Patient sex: F
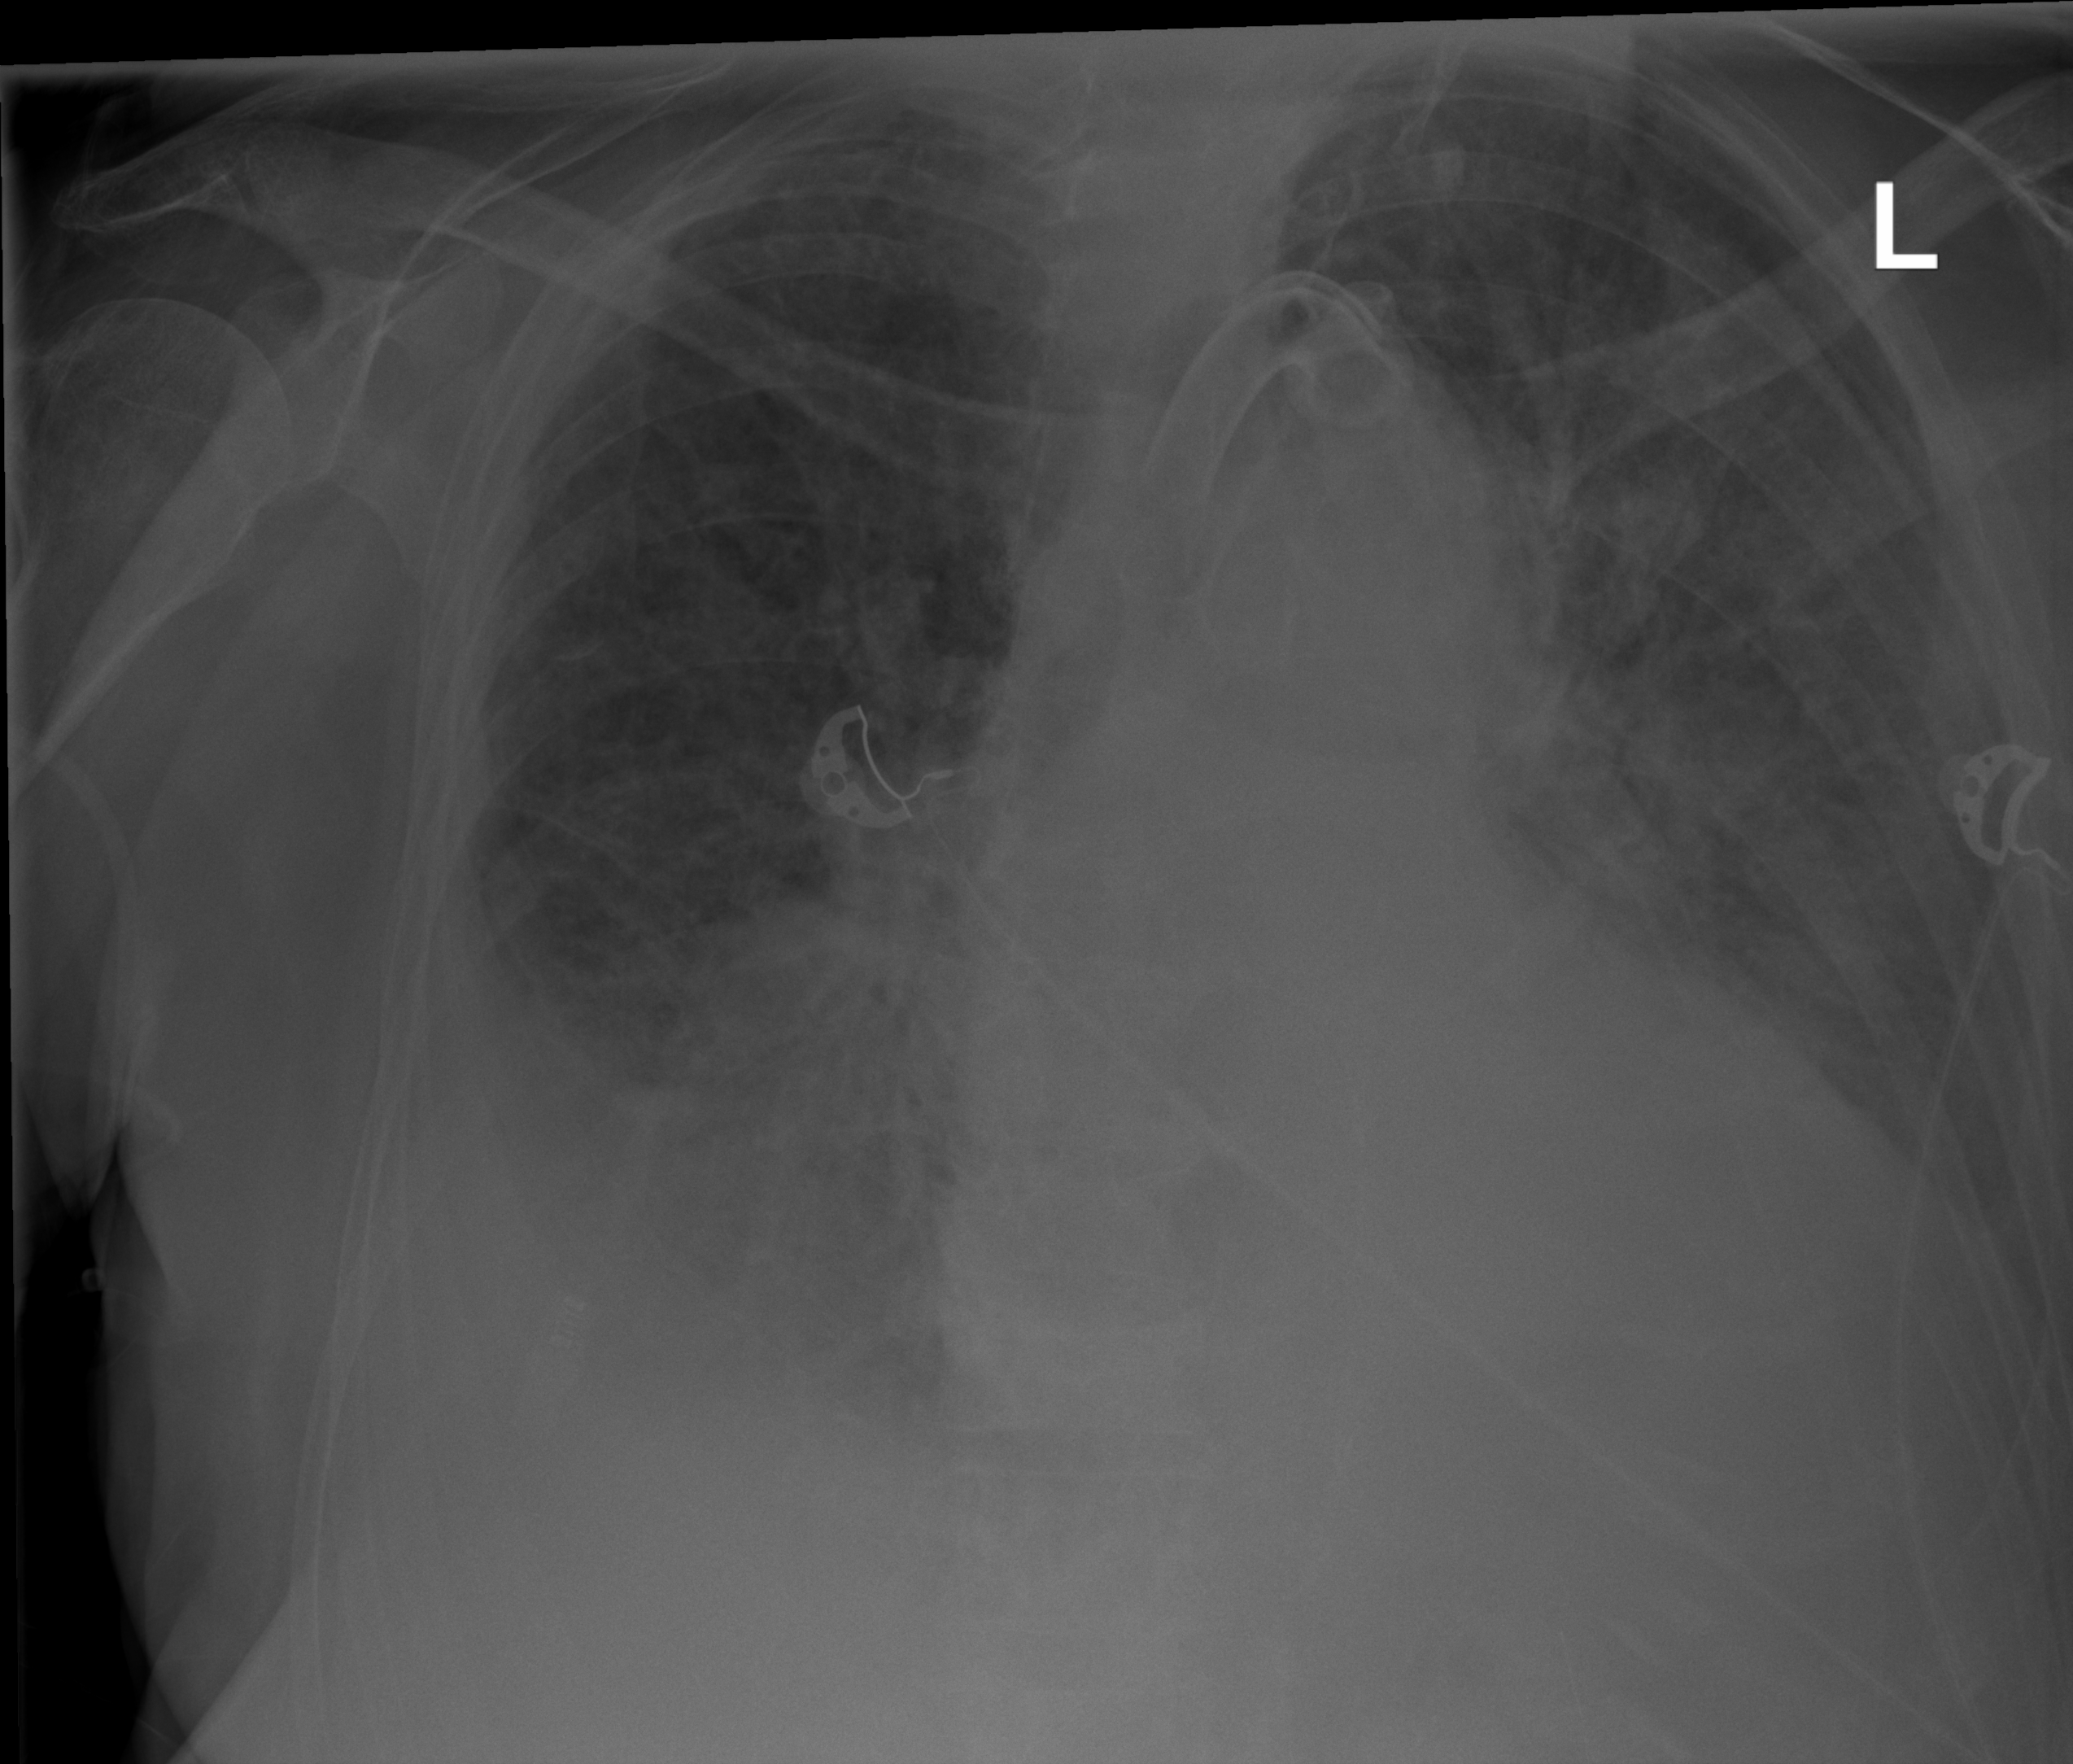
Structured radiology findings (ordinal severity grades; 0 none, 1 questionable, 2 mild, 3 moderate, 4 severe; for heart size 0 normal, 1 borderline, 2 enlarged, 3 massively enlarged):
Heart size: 0
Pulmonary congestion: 2
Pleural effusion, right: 3
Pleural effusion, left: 2
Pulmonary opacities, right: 2
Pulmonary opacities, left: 2
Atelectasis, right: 3
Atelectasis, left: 2